Question: In my application (only for my application), I want to add a button to the navigation system bar

How I can do that in my code?
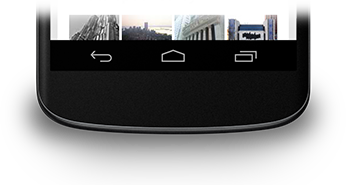
Answer: You cannot do anything there. Not to mention some devices will not show this bar at all if they got hardware buttons.